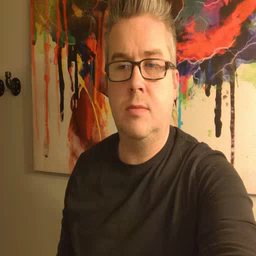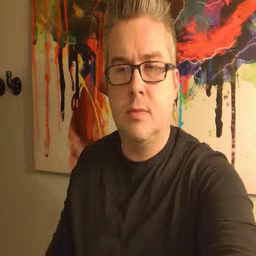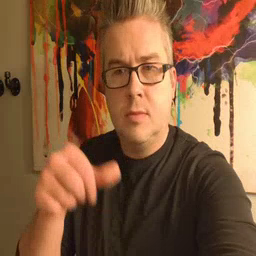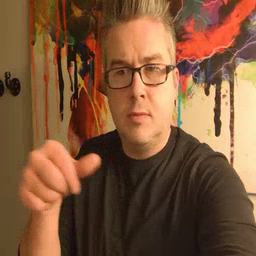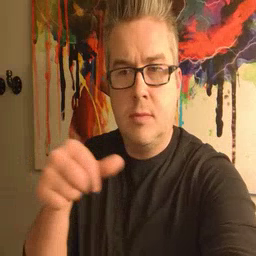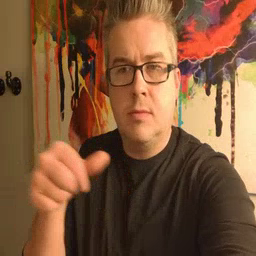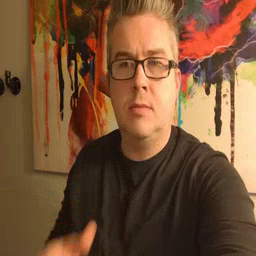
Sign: puzzle